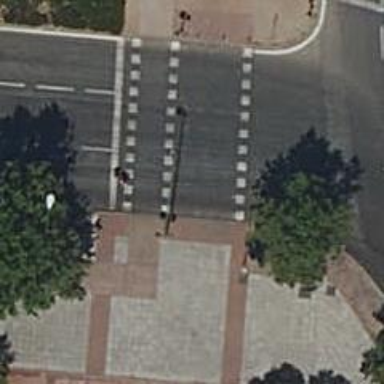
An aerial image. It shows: Road crossing with traffic signals.